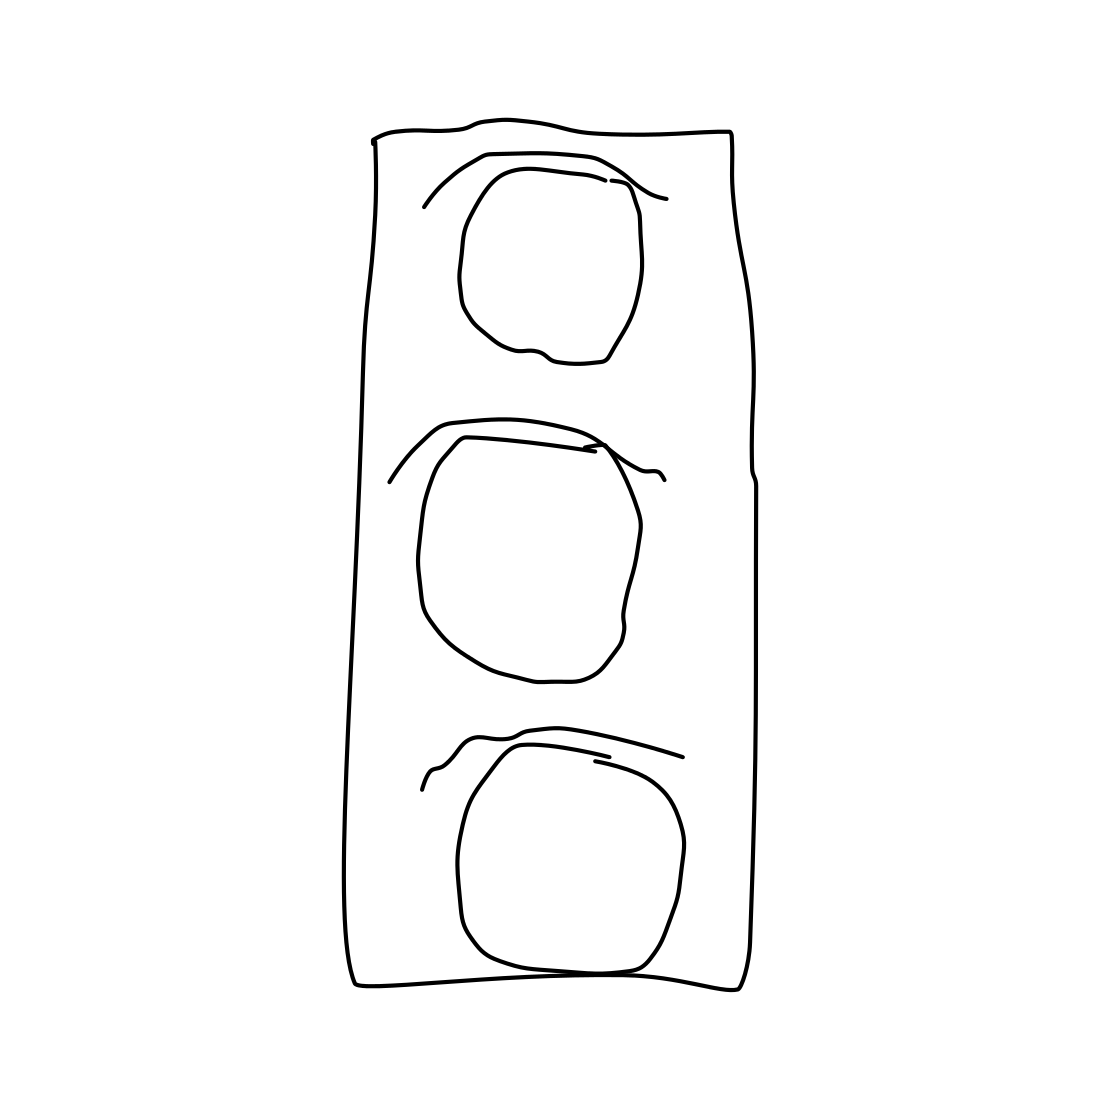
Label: traffic light